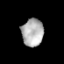
Tissue: prostate
Cell type: Fibroblasts
Senescence score: 0.7606
Nuclear area (px): 585
Mean DAPI intensity: 177.978